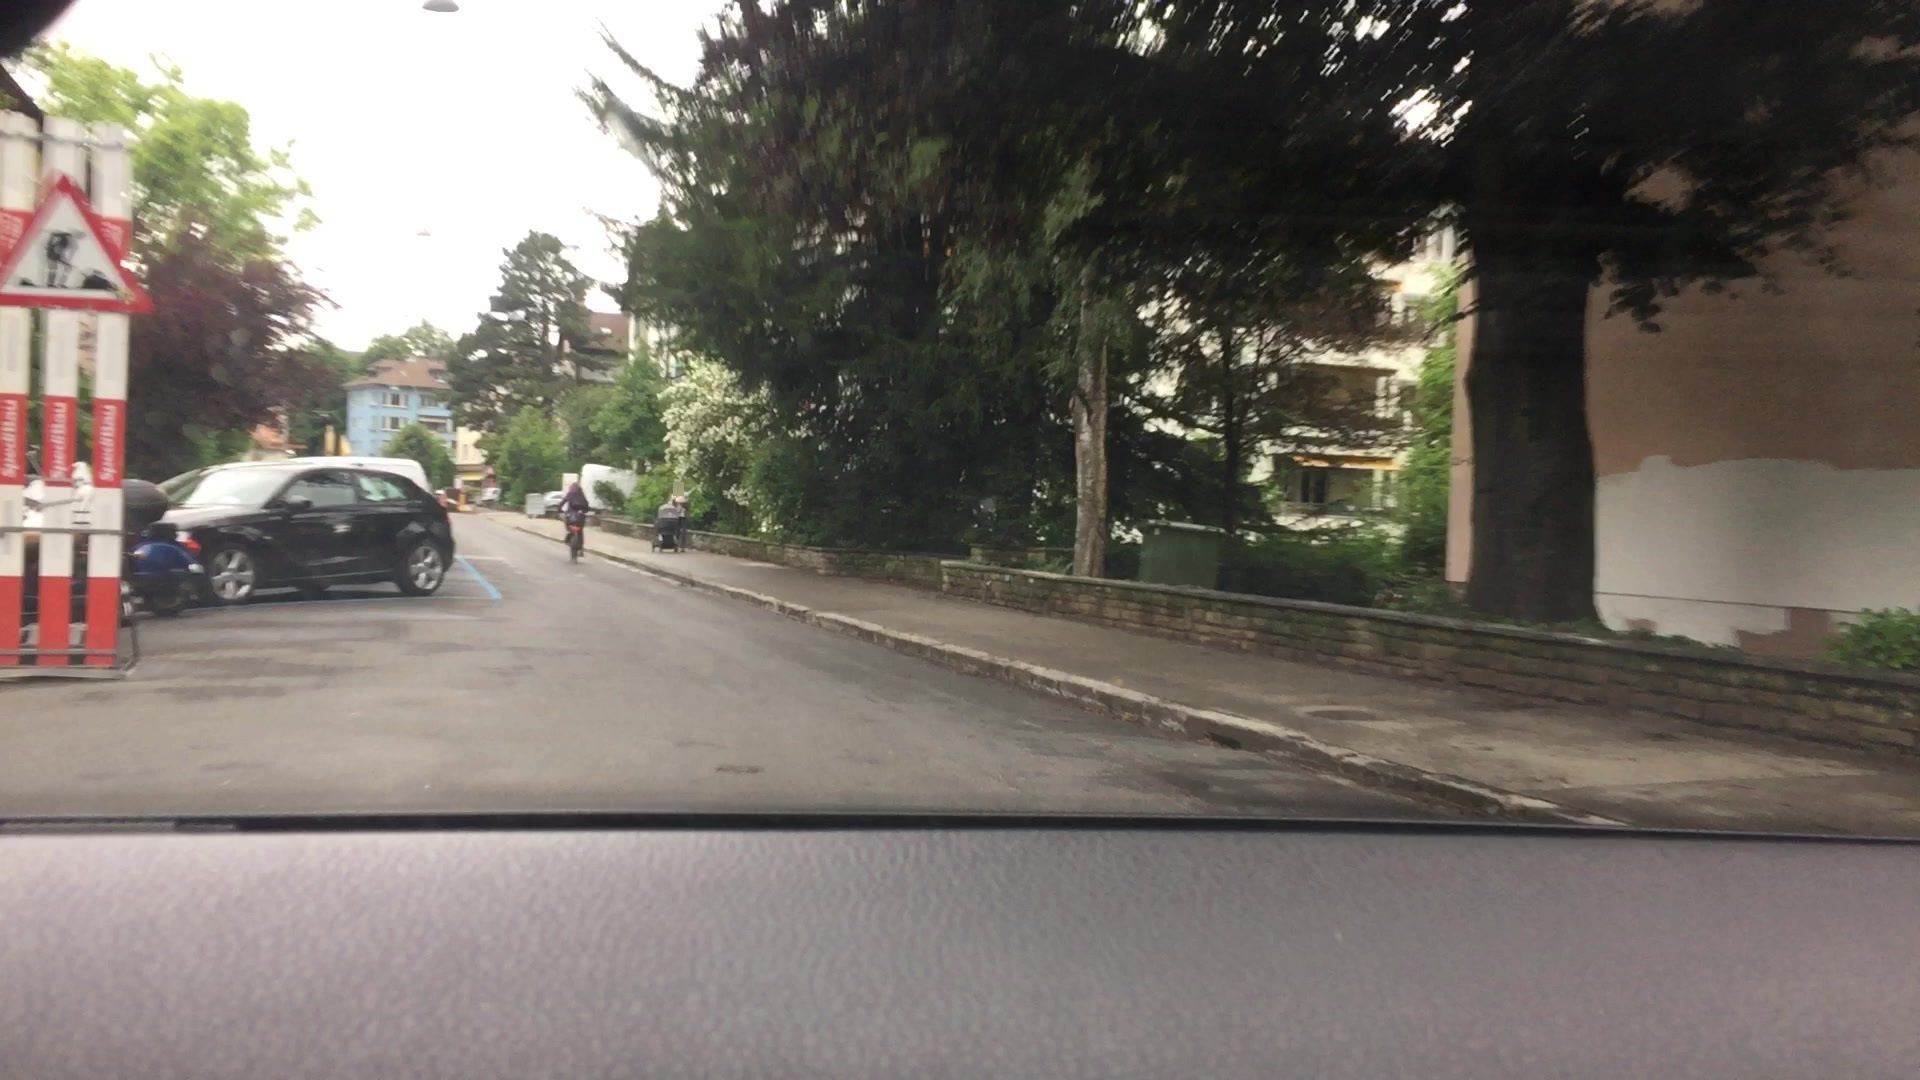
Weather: clear
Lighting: day
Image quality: slightly poor
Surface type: driving surface
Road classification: residential
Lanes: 1
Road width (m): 2
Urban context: urban centre
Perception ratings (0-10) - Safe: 7.44, Lively: 5.99, Beautiful: 6.51, Boring: 3.16, Depressing: 4.9, Wealthy: 1.11